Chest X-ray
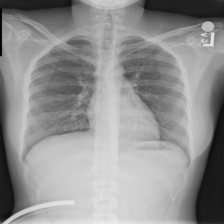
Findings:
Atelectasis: negative
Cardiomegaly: negative
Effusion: negative
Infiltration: negative
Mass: negative
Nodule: negative
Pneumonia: negative
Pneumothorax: negative
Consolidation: negative
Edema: negative
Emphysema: negative
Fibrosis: negative
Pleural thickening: negative
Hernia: negative